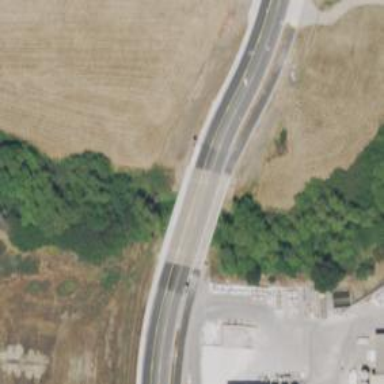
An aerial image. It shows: Secondary road.